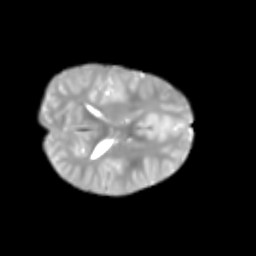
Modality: T2w
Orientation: axial
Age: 6
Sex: male
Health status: healthy